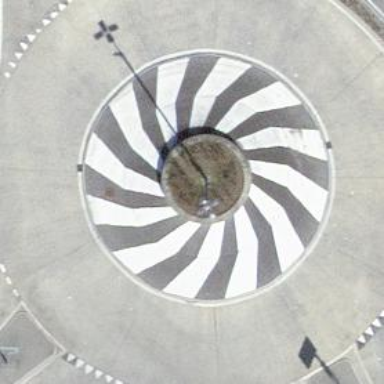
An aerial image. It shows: Roundabout at primary highway.